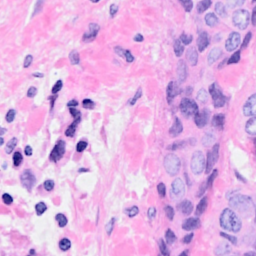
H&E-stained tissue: Breast